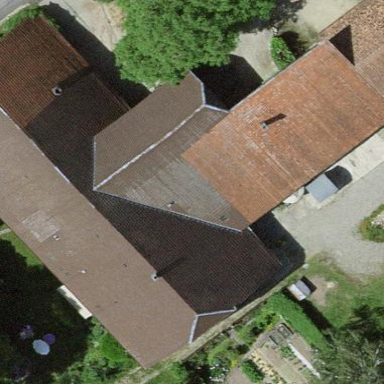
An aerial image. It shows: Farm building.